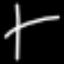
Label: line